Interaction volume radius: 10 \u00c5
Interaction volume height: 35 \u00c5
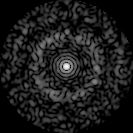
Disorder parameter: 0.8444